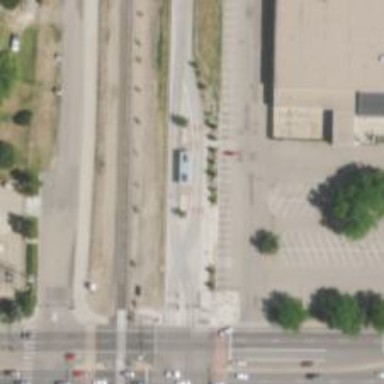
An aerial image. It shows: Busway road.